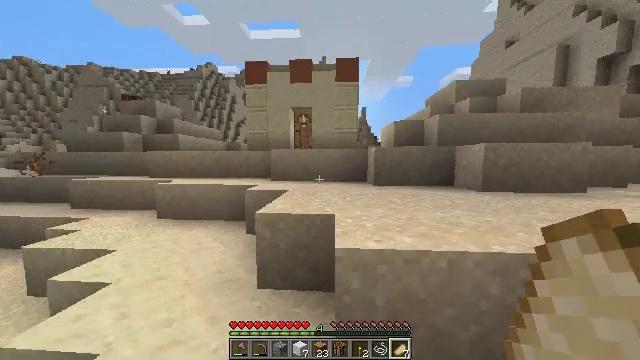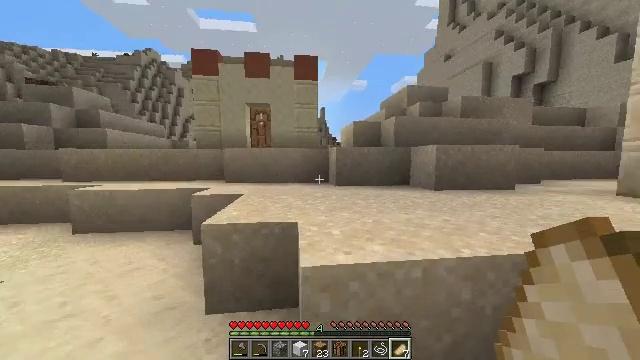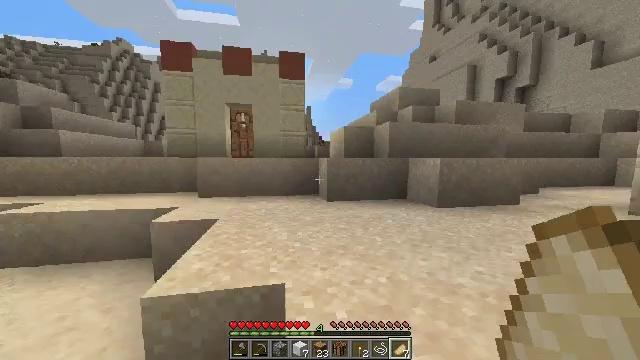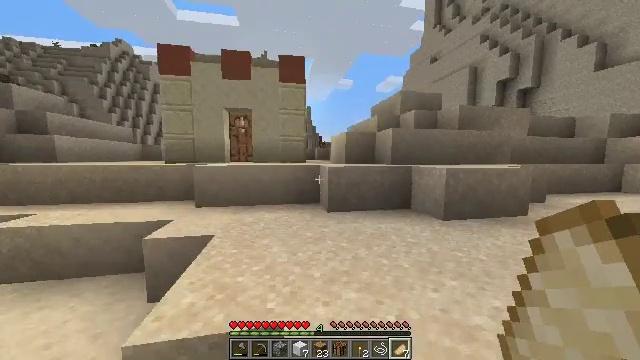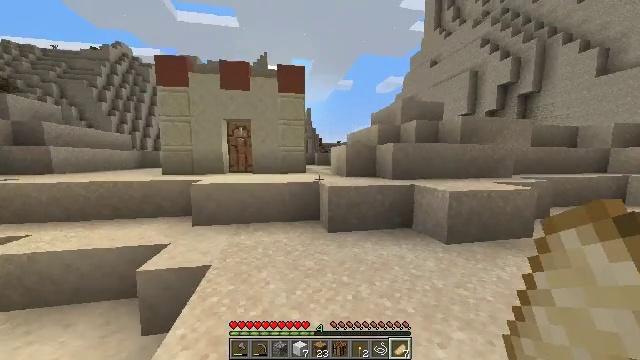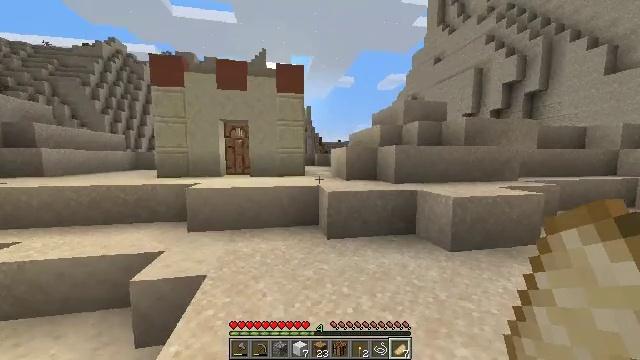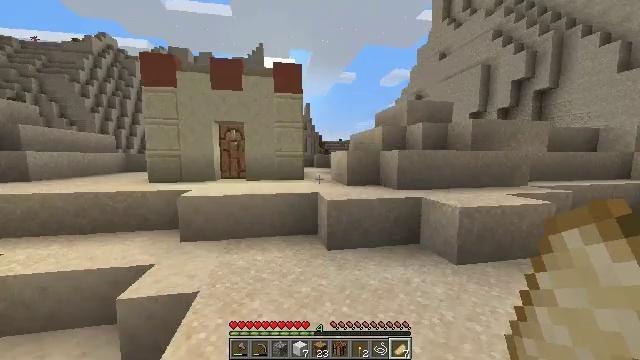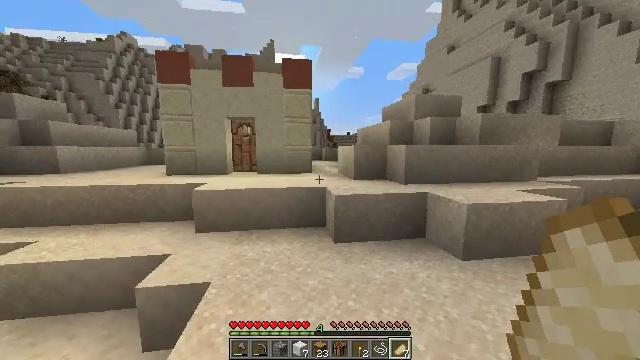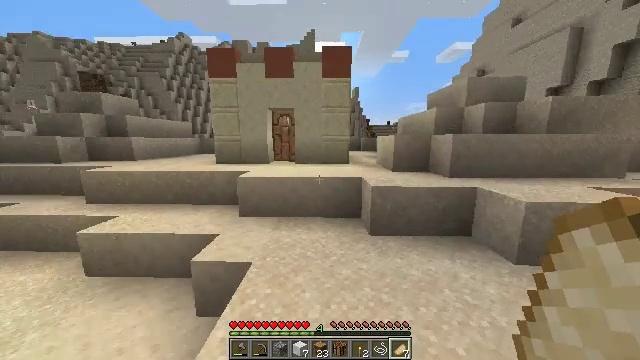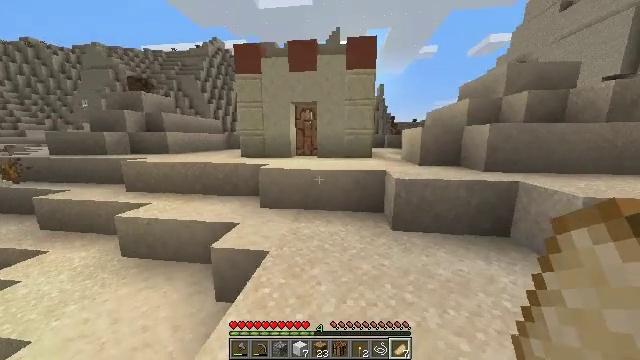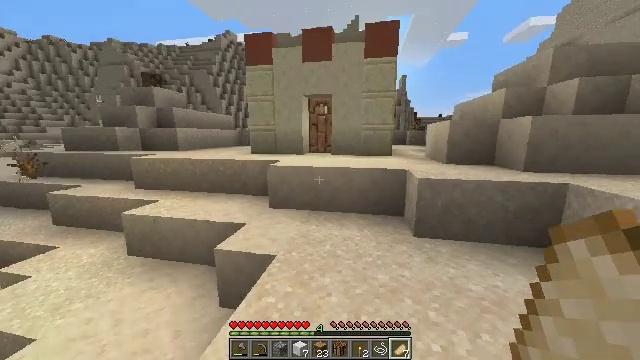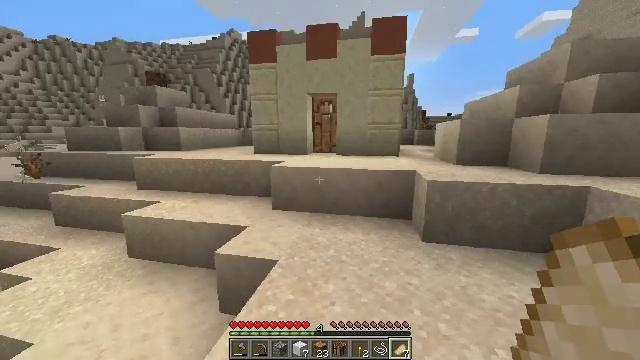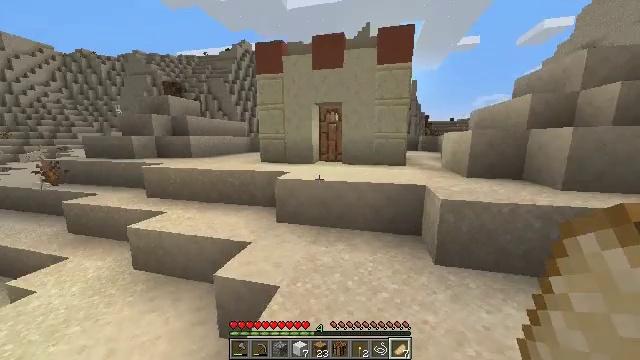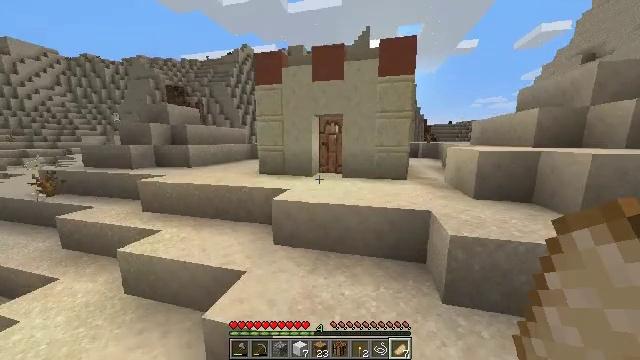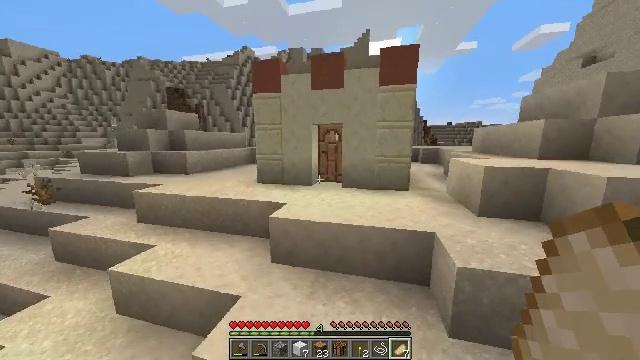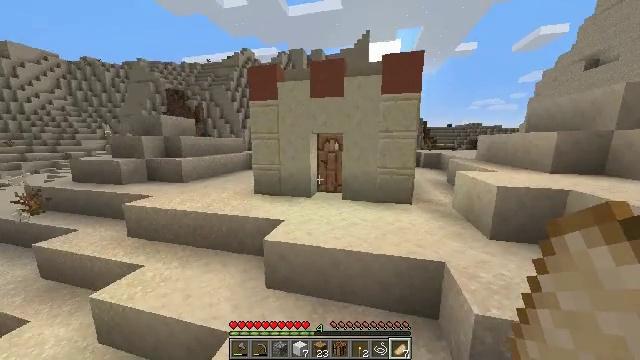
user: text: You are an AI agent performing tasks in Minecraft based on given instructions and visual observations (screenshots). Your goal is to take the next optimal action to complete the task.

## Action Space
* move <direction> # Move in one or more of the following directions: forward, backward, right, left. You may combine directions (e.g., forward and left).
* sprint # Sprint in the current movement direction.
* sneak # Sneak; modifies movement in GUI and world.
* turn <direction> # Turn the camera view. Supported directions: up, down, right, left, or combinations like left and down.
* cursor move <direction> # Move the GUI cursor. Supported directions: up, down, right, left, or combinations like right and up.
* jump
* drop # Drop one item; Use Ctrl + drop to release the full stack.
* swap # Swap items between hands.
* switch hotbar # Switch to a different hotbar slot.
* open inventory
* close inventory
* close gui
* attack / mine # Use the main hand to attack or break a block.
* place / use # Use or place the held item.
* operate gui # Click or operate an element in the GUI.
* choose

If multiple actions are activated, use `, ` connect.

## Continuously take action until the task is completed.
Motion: motion action
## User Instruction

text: Harvest terracotta for building.
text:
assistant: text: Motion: move forward, sprint, turn right, jump
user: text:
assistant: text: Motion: move forward, sprint, turn right, jump
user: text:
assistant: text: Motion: move forward, sprint, jump
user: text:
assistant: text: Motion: move forward, sprint, jump
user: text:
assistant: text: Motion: move forward, sprint, jump
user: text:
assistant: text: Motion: move forward, sprint, jump
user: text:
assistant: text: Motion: move forward, sprint, turn left and down, jump
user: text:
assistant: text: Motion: move forward, sprint, turn left and down, jump
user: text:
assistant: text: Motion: move forward, sprint, turn left, jump
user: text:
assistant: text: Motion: move forward, sprint, turn left, jump
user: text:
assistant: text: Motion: move forward, sprint, turn left, jump
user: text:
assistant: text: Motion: move forward, sprint, turn left, jump
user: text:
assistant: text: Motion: move forward, sprint, jump
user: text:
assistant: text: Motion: move forward, sprint, jump
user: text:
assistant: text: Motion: move forward, sprint, jump
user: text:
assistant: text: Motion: move forward, sprint, turn right, jump
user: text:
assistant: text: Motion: move forward, sprint, turn right, jump
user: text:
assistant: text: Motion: move forward, sprint, jump
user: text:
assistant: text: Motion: move forward, sprint, jump
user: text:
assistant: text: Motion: move forward, sprint, jump
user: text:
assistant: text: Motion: move forward, sprint, jump
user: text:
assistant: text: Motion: move forward, sprint, jump
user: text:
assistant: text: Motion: move forward, sprint, jump
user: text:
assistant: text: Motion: move forward, sprint, jump
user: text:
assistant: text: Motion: move forward, sprint, jump
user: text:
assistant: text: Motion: move forward, sprint, jump
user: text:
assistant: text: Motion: move forward, sprint, jump
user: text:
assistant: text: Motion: move forward, sprint, turn down, jump
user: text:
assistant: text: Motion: move forward, turn down, use / place, jump
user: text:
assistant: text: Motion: move forward, use / place, jump